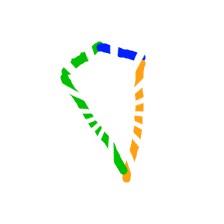
Shape: kite